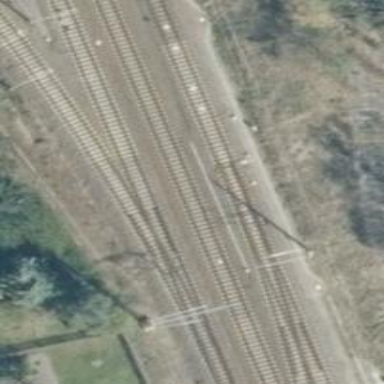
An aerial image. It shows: Railway track with contact line for electrification.